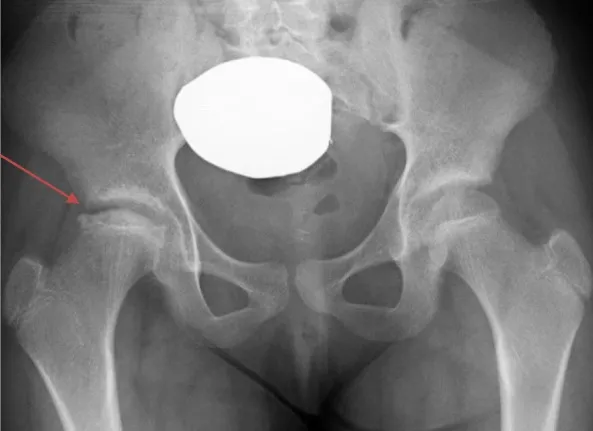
Six weeks later: Increased flattening and sclerosis of right capital femoral epiphysis and mild increased fragmentation laterally.
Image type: radiology (x_ray)